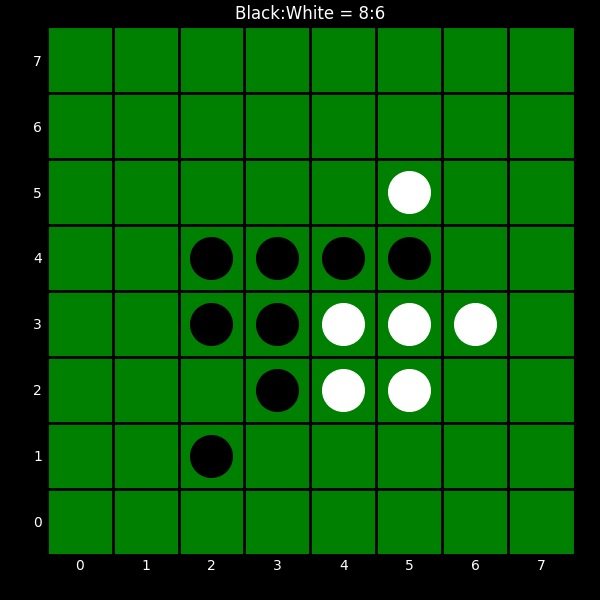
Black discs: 8
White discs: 6